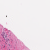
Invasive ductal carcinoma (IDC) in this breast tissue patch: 0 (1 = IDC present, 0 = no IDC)